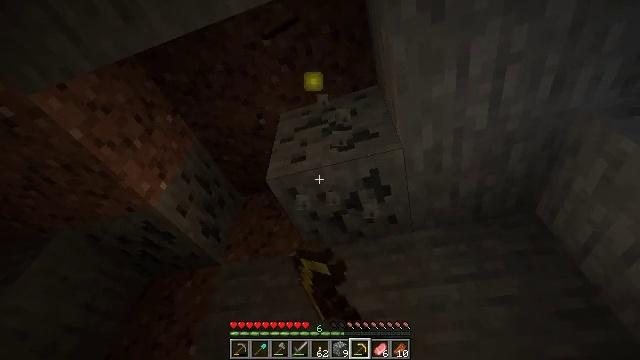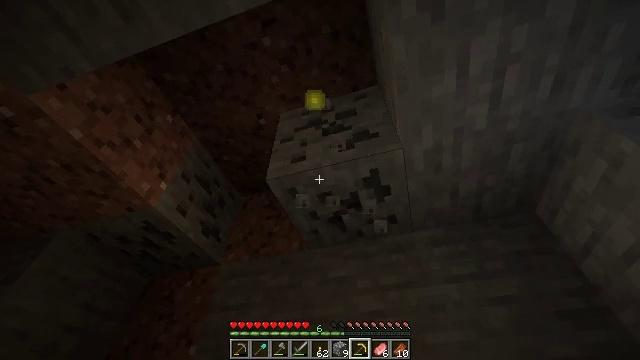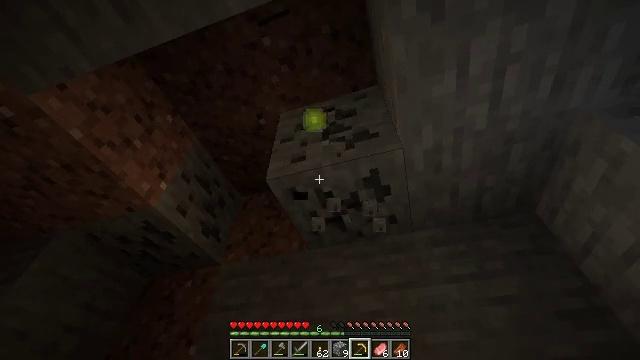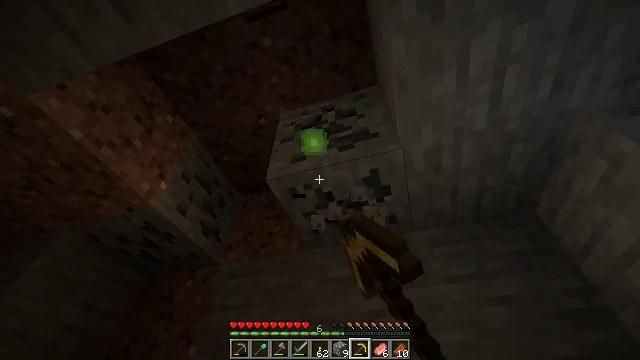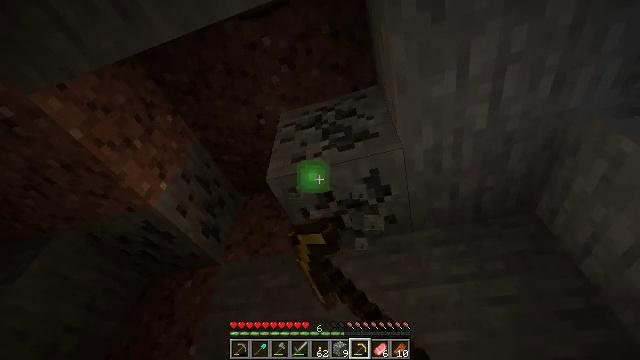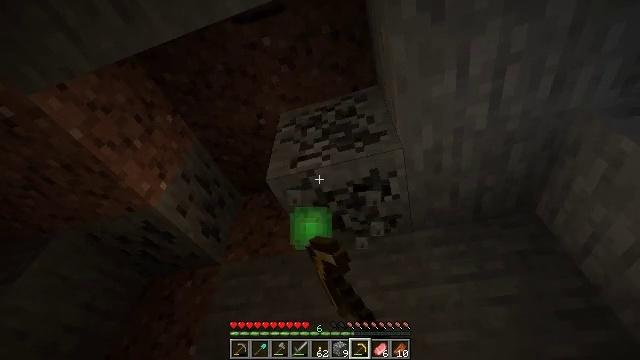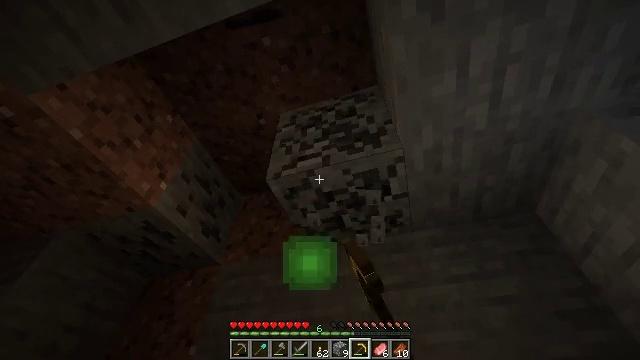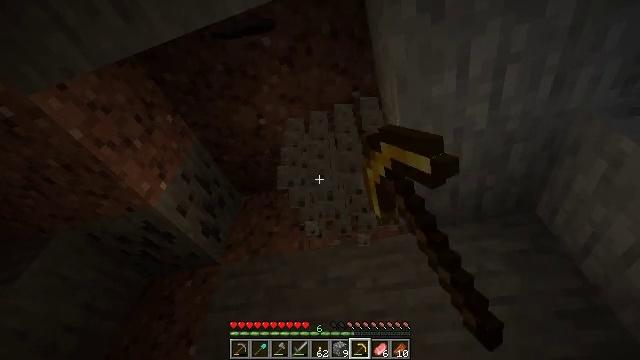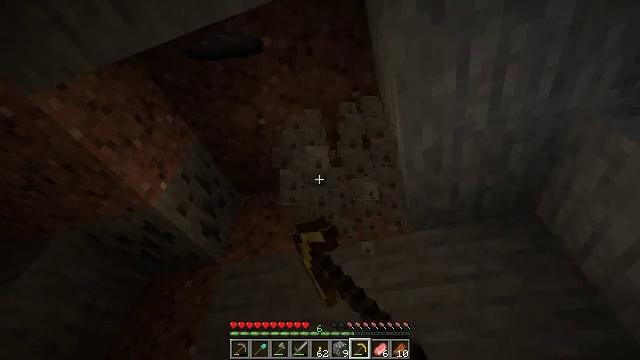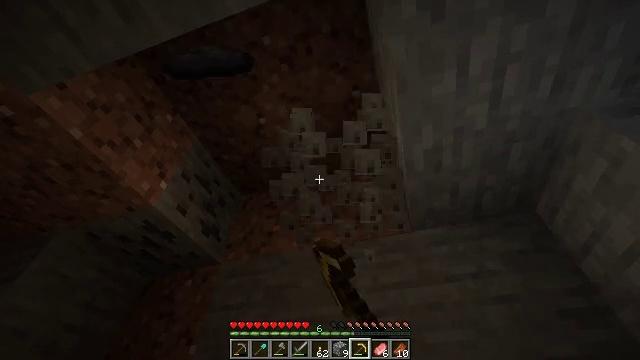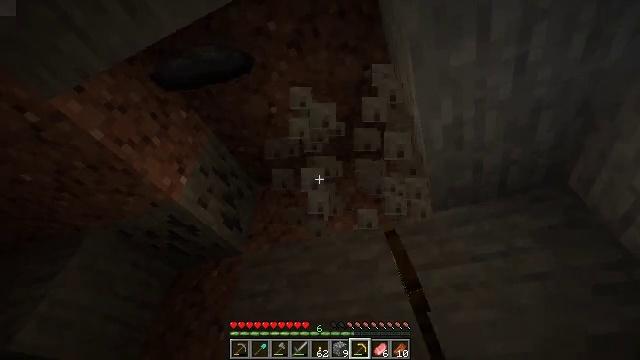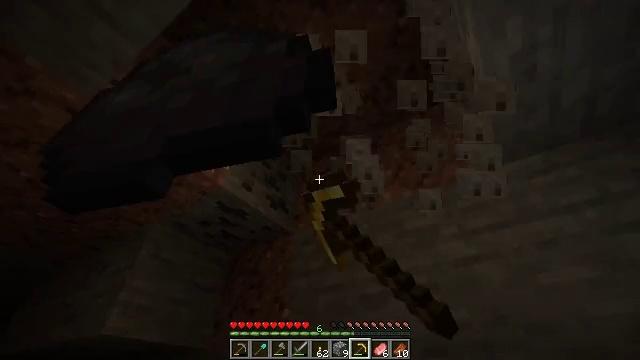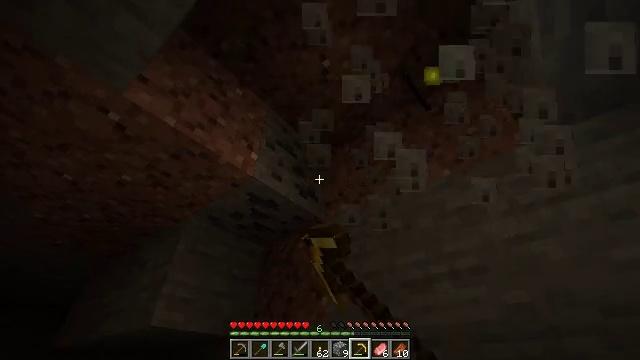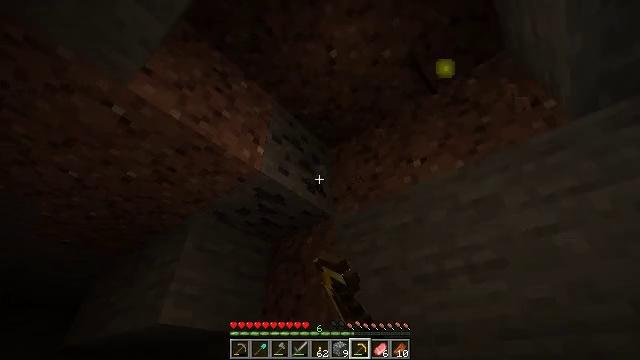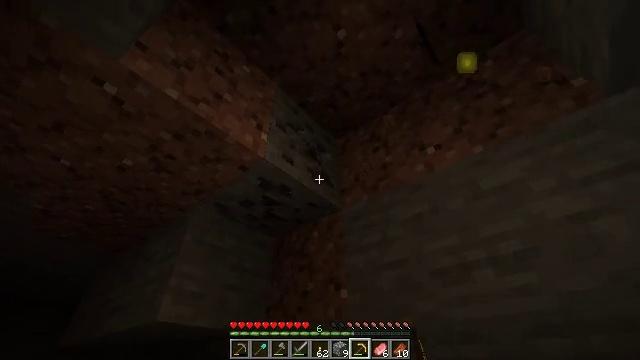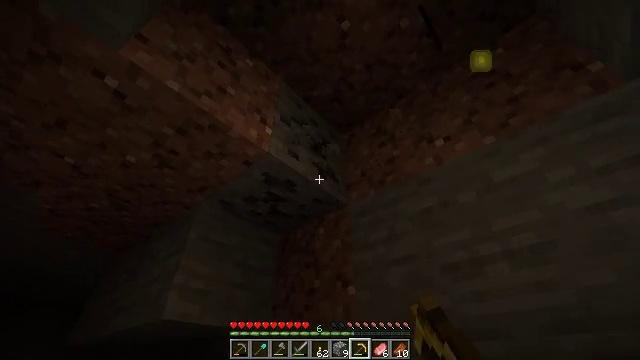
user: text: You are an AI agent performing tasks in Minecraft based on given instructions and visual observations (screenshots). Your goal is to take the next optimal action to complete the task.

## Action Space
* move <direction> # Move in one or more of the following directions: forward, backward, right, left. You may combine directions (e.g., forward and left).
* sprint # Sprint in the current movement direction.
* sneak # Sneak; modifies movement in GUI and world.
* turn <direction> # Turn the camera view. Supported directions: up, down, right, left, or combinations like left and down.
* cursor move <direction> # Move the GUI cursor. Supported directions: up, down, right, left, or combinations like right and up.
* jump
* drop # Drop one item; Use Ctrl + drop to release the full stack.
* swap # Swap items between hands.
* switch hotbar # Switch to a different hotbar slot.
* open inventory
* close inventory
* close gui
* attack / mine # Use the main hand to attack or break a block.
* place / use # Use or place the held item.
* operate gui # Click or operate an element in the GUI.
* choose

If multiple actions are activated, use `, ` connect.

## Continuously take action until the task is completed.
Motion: motion action
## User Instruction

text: Collect coal by mining the ore.
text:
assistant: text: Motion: attack / mine
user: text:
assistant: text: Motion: attack / mine
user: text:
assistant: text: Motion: attack / mine
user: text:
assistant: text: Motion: attack / mine
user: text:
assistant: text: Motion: attack / mine
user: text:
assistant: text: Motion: attack / mine
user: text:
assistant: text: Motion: attack / mine
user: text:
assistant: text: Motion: attack / mine
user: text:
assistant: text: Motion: attack / mine
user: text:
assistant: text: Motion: move forward, turn left and down, attack / mine
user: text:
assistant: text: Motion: move forward and move left, turn left and down, attack / mine
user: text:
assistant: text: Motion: move forward and move left, turn left and down, attack / mine
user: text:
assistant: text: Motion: move forward, turn left, attack / mine
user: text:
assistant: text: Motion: attack / mine
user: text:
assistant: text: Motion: turn left, attack / mine
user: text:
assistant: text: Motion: turn left, attack / mine
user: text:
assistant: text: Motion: attack / mine
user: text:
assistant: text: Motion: attack / mine
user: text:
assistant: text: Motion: attack / mine
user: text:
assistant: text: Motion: attack / mine
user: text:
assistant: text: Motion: attack / mine
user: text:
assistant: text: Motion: attack / mine
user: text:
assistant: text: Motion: attack / mine
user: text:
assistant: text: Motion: attack / mine
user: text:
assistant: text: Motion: attack / mine
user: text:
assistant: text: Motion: attack / mine